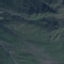
Label: HerbaceousVegetation